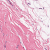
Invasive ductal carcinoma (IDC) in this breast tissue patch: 0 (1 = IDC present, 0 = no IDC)